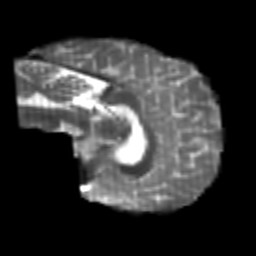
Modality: T2w
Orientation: sagittal
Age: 22
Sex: male
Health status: healthy
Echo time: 0.074 s